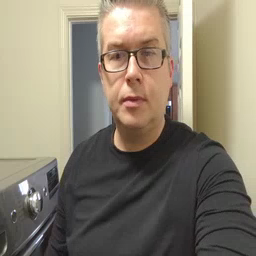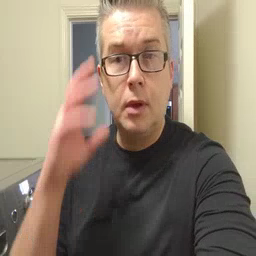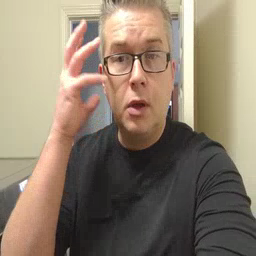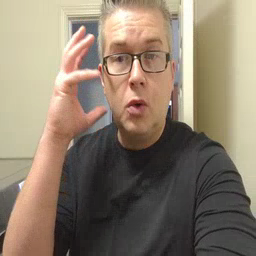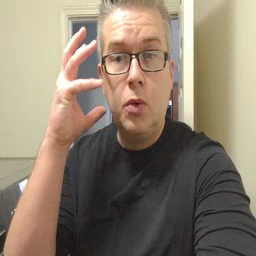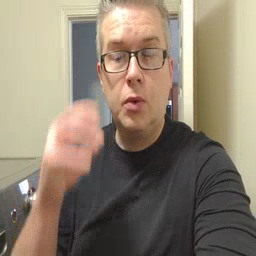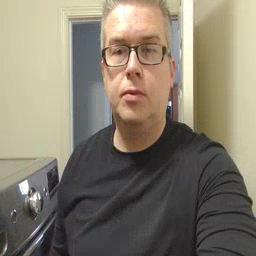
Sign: radio